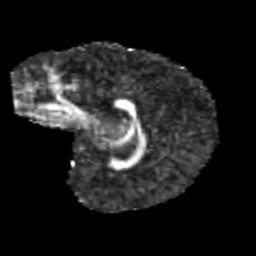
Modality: FA
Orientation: sagittal
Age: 9
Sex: female
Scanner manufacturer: siemens
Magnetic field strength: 3 T
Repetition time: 3.8 s
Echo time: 0.07 s